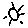
Label: sun